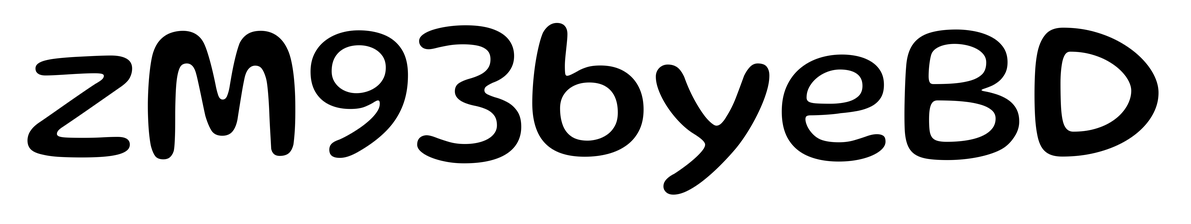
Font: Gluten_Regular